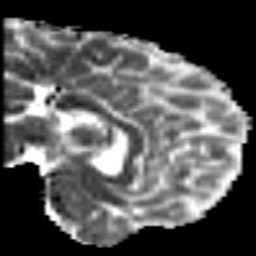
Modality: MD
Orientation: sagittal
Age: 41
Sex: female
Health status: healthy
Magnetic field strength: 3 T
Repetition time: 7 s
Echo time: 0.0926 s